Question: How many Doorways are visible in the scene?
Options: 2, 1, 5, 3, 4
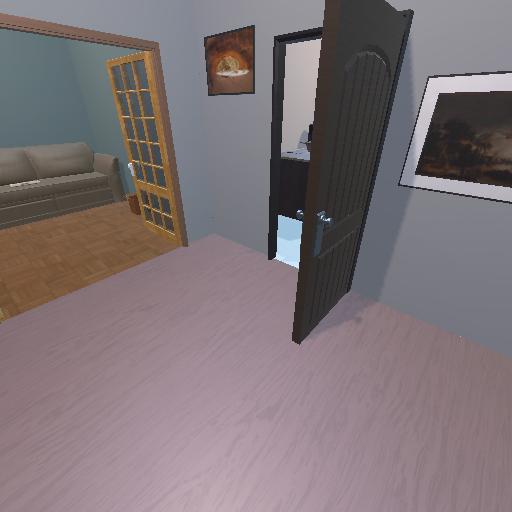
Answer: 2